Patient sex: M
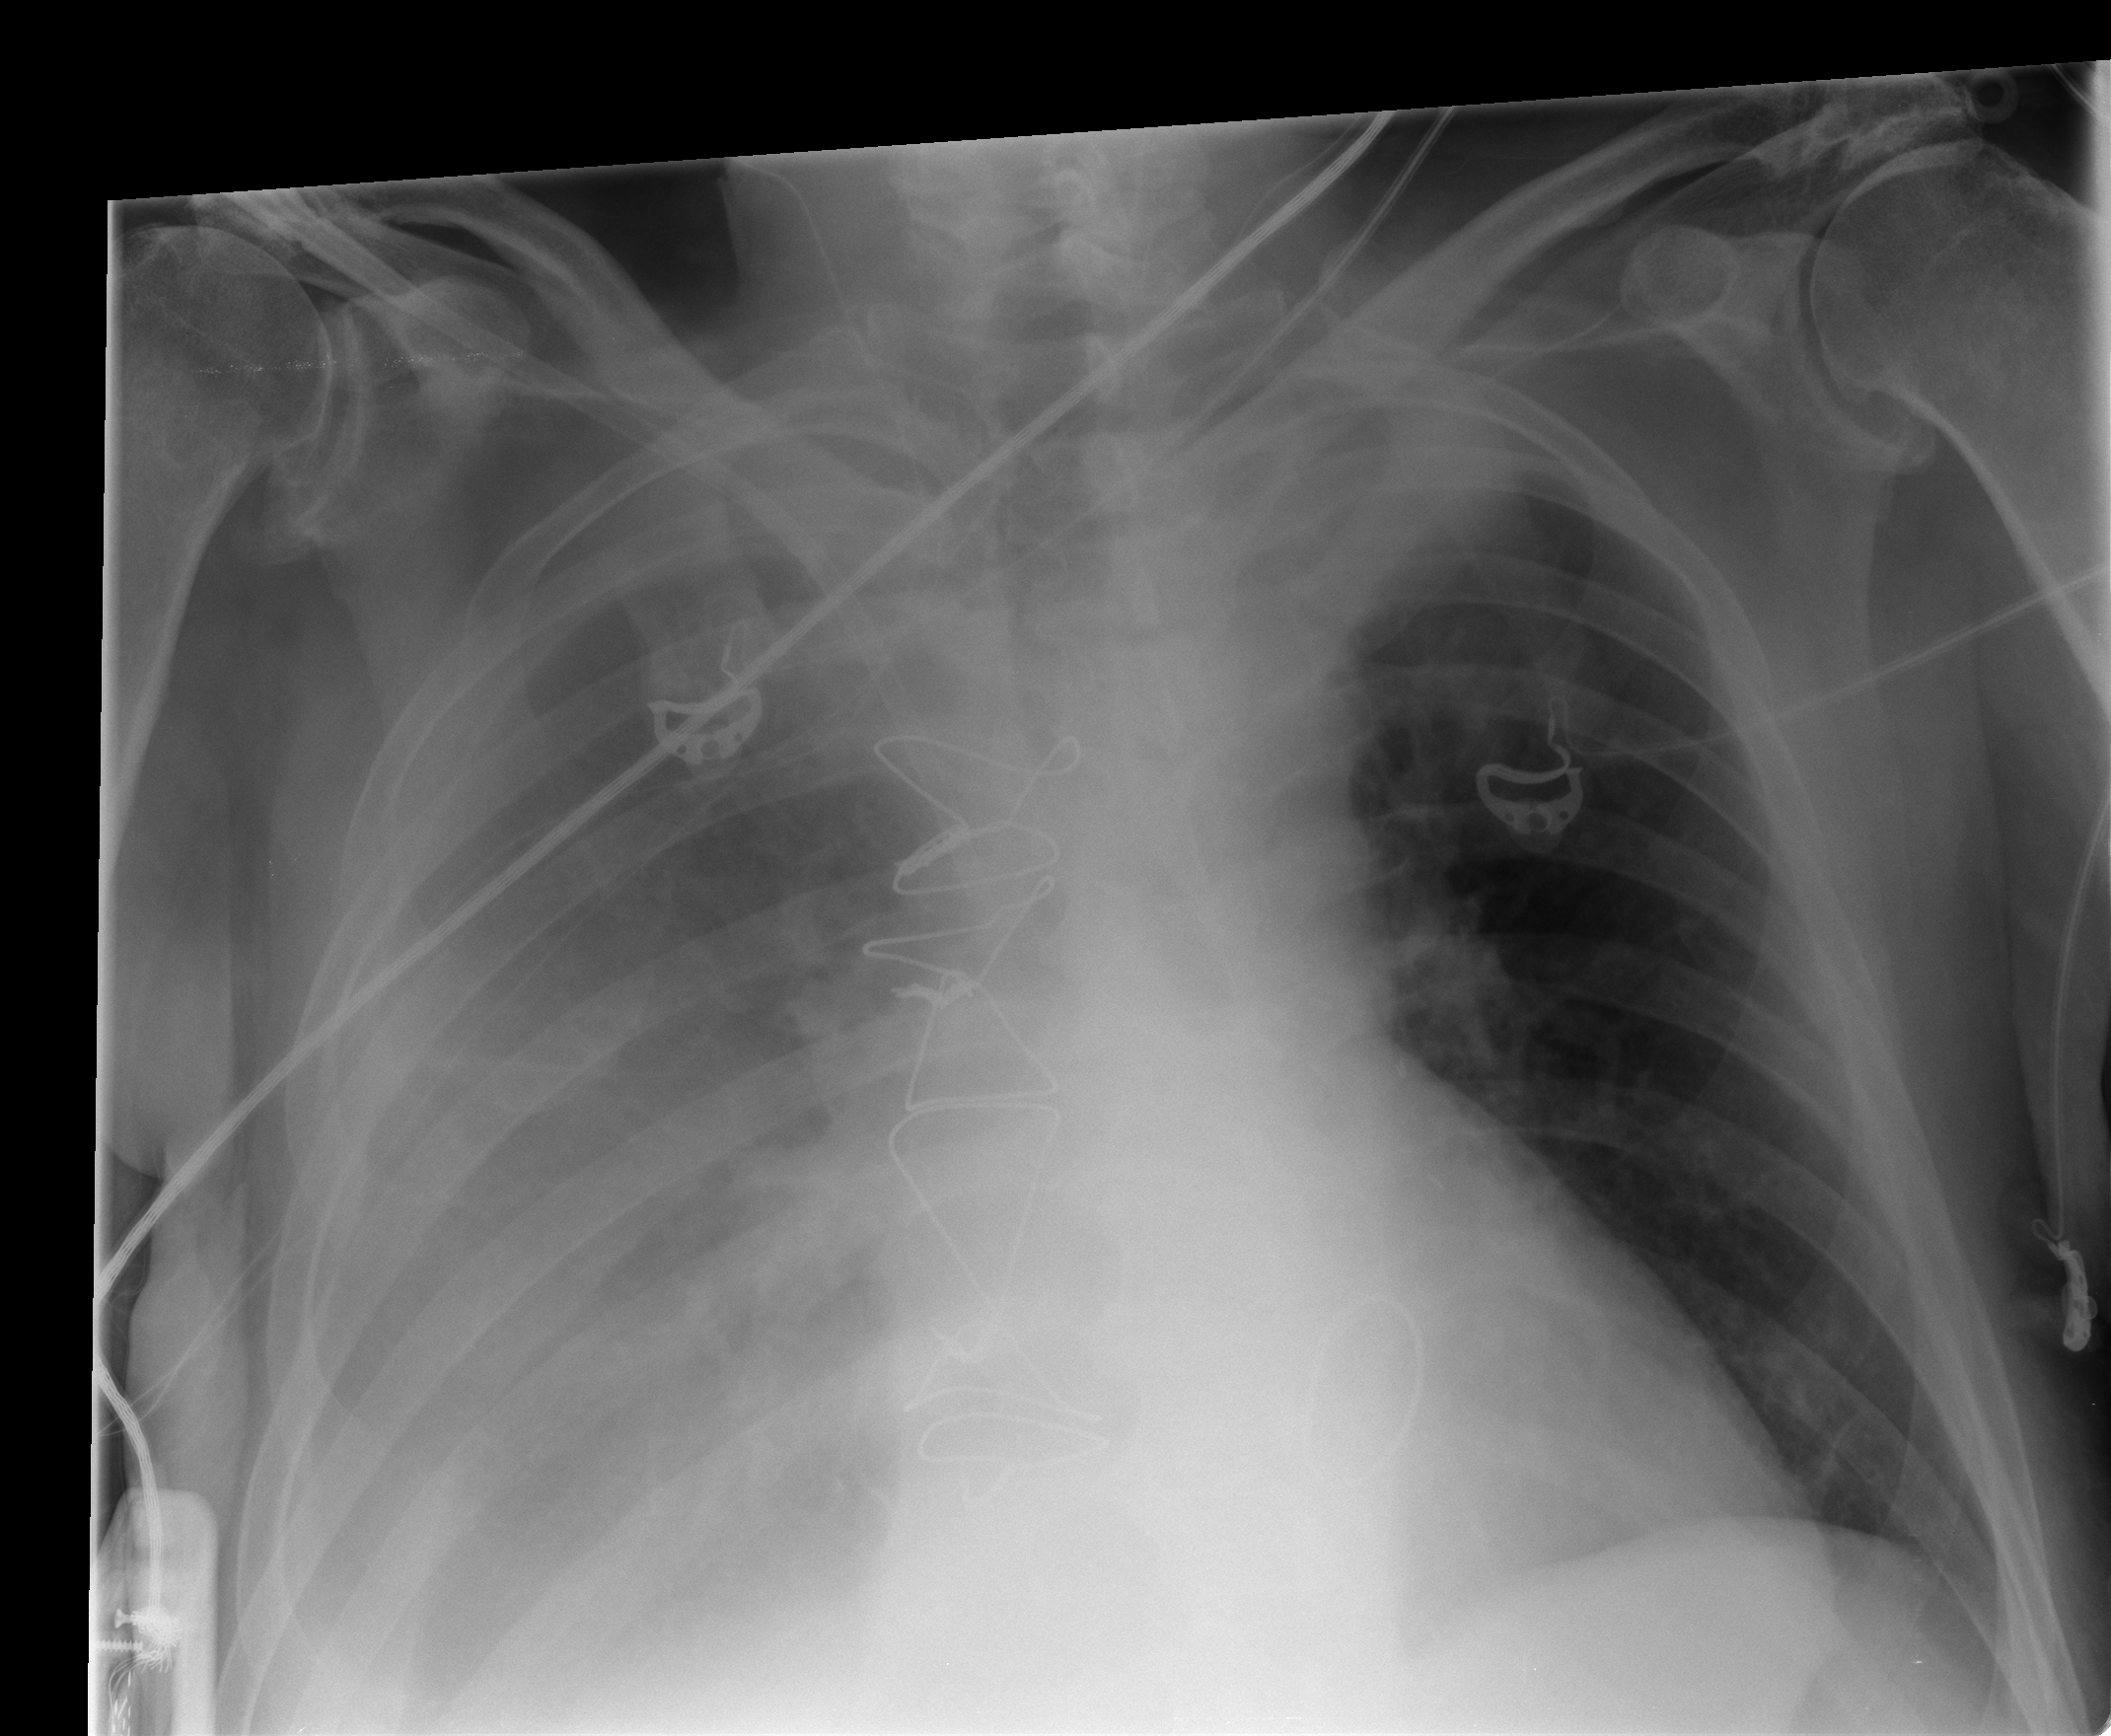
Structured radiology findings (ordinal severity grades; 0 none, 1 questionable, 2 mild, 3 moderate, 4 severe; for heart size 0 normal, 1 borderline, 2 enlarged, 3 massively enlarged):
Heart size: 2
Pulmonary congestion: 0
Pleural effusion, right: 4
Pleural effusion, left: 0
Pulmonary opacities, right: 0
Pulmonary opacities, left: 0
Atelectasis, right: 3
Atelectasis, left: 2